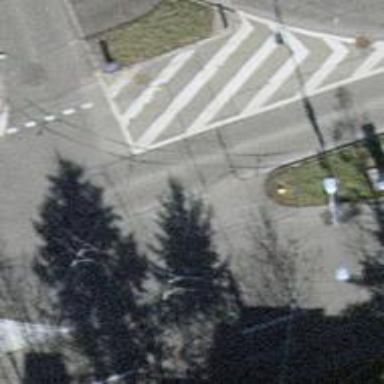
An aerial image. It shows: Secondary road with asphalt surface. The road has trolley wires for trolleybuses ahead.